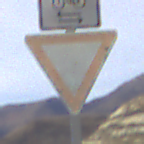
Verkehrszeichen: VorfahrtGewaehren
Zusatzzeichen oben: RichtungsangabeDurchPfeile9
Umgebung: Outdoor, Nature
Tageszeit: MorningAfternoon
Wetter: PartlyCloudy
Licht: Natural
Jahreszeit: NotSpecified
Kontrast: HighContrast